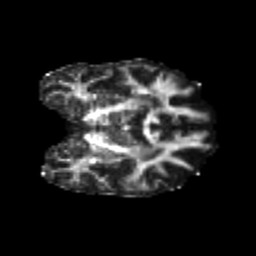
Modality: FA
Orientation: coronal
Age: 25
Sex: female
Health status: healthy
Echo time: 0.074 s